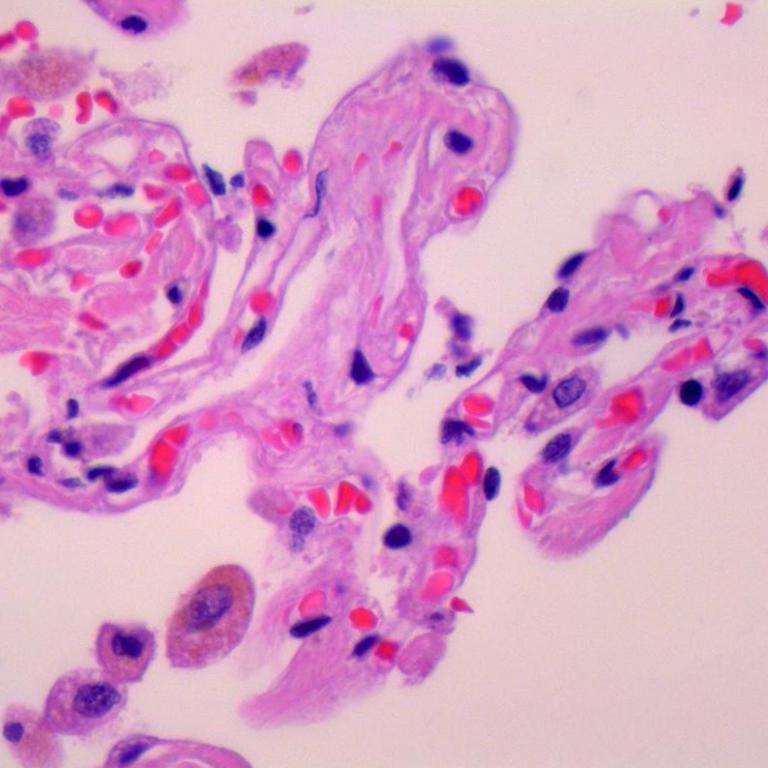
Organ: lung
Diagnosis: benign